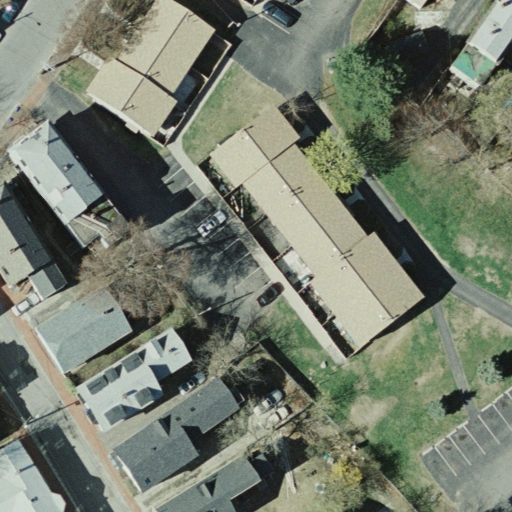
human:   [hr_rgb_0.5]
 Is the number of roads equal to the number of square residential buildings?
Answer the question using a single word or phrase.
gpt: no

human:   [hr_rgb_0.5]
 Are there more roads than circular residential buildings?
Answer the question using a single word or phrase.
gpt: yes

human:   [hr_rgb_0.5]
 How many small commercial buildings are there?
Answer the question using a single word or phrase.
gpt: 0

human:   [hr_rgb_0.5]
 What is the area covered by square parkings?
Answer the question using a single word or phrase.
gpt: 0m2

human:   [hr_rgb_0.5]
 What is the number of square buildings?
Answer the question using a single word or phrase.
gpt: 0

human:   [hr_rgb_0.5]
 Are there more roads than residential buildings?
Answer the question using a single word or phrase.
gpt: no

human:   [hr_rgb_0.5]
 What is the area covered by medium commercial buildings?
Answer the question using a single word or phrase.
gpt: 0m2

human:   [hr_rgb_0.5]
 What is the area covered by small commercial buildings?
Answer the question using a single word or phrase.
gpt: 0m2

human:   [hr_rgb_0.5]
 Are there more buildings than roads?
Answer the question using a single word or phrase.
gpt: yes

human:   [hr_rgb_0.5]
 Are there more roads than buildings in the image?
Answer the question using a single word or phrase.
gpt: no

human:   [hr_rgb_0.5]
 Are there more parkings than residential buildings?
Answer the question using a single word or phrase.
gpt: no

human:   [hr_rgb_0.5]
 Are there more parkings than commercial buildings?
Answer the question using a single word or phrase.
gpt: yes

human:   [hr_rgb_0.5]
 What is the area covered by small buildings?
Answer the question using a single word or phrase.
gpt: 186m2

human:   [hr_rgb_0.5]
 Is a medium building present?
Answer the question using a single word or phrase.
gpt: yes

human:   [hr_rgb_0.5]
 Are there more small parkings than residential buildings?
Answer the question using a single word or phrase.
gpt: no

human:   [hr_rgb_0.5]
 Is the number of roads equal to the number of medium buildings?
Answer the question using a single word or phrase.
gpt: no

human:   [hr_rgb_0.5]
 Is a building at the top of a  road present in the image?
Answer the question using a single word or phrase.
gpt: yes

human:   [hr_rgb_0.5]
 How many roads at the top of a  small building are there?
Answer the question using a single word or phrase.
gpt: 1

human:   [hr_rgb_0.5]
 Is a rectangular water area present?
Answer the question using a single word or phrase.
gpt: no

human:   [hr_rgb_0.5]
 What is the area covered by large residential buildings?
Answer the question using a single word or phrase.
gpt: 795m2

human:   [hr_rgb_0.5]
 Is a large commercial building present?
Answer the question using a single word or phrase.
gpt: no

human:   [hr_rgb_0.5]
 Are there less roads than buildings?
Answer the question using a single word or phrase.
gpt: yes

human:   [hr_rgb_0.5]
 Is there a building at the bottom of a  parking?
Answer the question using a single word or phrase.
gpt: yes

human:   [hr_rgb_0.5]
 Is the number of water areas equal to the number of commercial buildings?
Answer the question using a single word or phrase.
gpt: yes

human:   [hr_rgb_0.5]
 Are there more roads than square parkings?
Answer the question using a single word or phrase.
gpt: yes

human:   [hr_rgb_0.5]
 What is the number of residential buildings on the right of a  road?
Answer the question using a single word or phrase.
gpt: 8

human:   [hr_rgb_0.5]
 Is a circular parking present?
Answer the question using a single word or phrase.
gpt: no

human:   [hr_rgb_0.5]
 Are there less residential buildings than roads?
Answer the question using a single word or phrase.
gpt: no

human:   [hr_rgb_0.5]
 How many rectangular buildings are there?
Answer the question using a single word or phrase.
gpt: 8

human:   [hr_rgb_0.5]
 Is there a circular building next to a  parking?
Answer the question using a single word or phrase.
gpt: no

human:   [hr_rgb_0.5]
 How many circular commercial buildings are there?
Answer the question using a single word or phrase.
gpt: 0

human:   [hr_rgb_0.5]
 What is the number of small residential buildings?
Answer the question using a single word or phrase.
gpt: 3

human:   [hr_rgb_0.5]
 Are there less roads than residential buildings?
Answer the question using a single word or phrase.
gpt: yes

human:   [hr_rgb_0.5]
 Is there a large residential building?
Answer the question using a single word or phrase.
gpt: yes

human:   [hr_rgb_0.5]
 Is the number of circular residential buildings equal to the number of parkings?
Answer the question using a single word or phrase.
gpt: no

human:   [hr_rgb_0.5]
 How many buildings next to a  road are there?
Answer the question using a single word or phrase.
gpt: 11